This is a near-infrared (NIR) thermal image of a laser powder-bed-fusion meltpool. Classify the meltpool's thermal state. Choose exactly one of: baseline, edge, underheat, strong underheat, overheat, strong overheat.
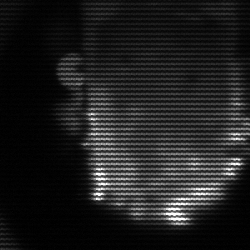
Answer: baseline